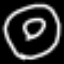
Label: donut